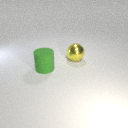
large yellow metal sphere to the right of large green rubber cylinder